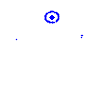
Particle: pion